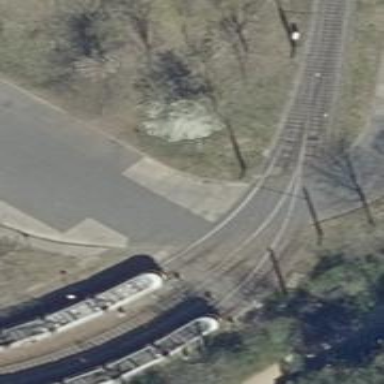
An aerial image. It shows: Tram level crossing on the railway.